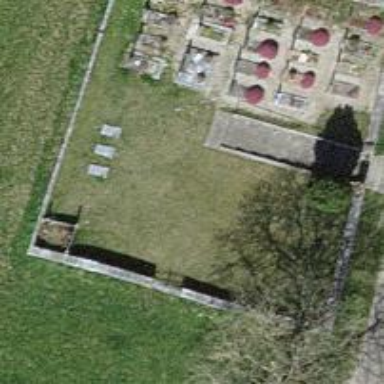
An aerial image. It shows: Cemetery.